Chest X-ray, PA view. Patient: 35 years old, sex M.
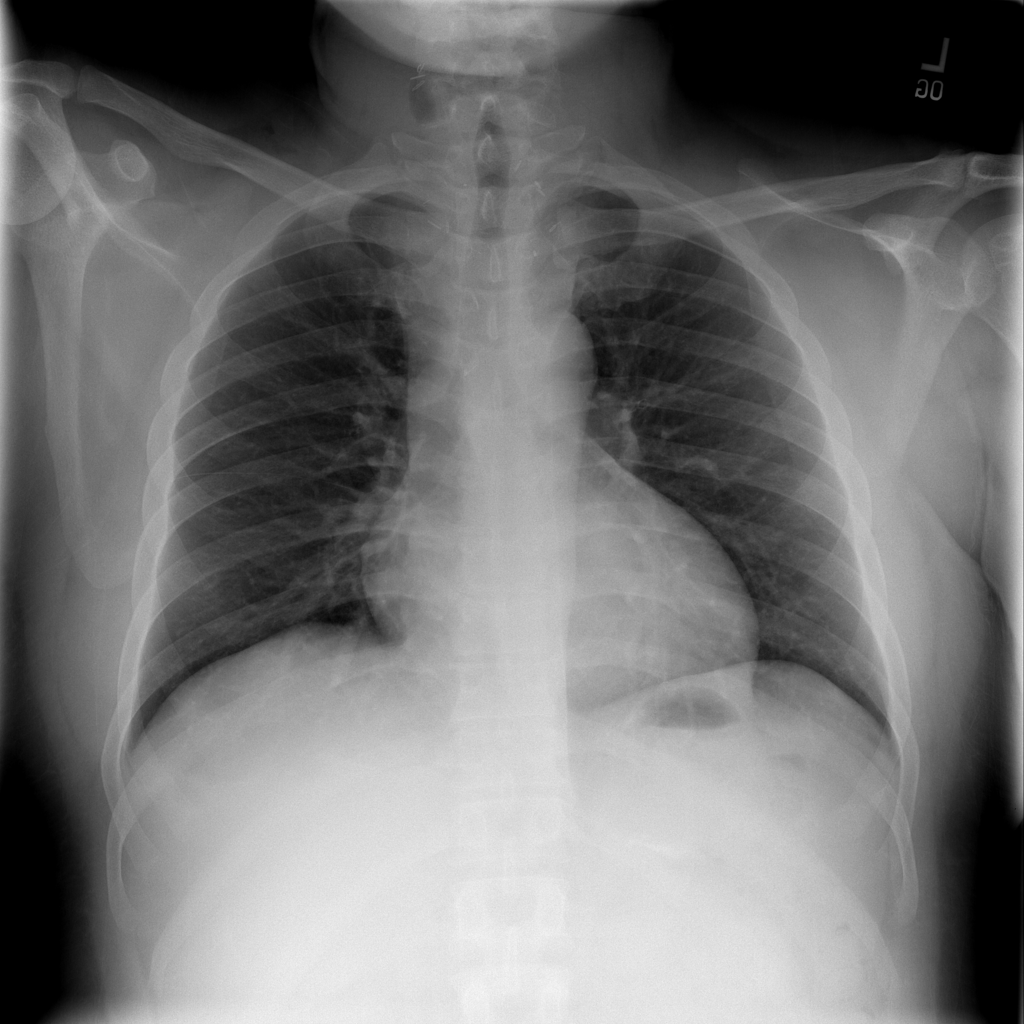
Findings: No Finding